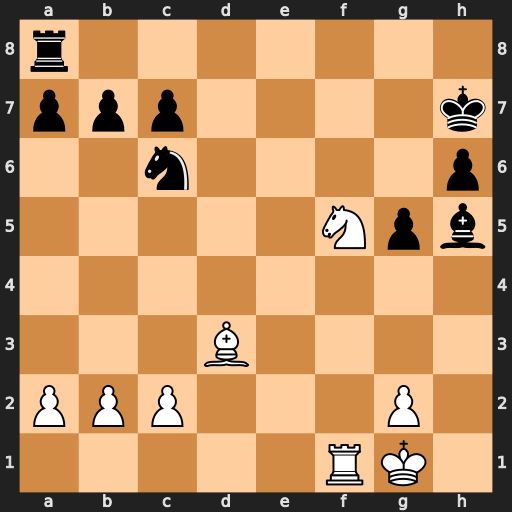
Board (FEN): r7/ppp4k/2n4p/5Npb/8/3B4/PPP3P1/5RK1
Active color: w
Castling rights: -
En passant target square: -
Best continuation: Ng3+ Bg6 Rf7+ Kg8 Bxg6